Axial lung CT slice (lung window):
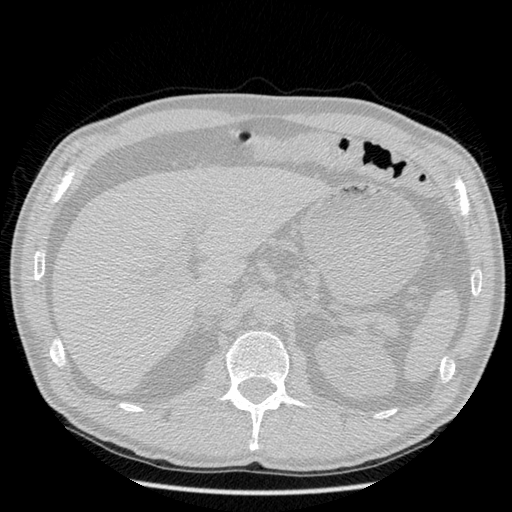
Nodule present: no